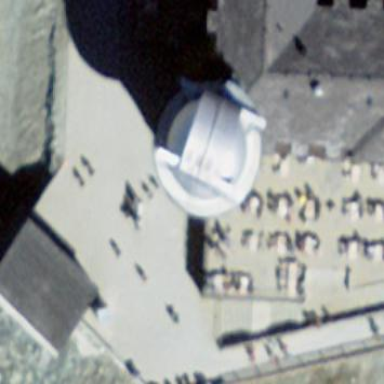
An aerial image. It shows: Observatory building.